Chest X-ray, PA view. Patient: 58 years old, sex M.
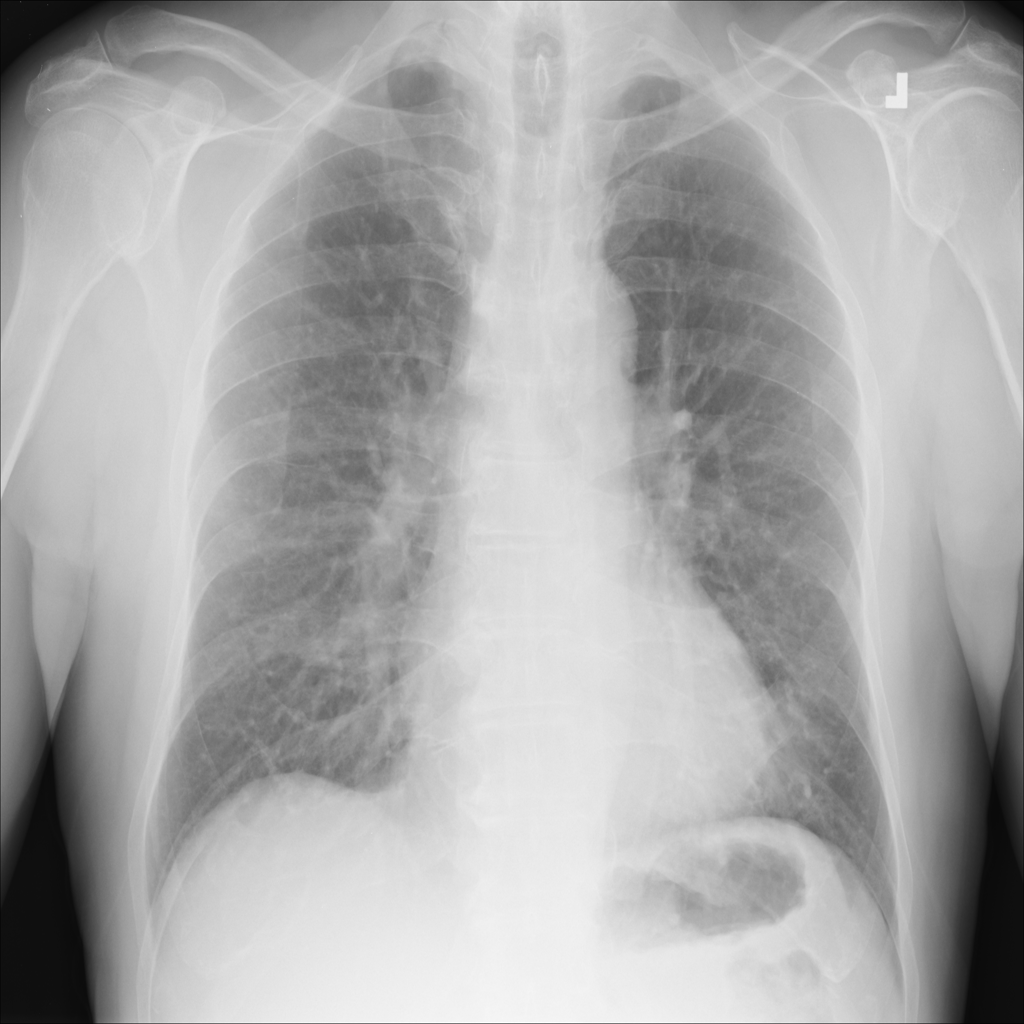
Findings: Infiltration